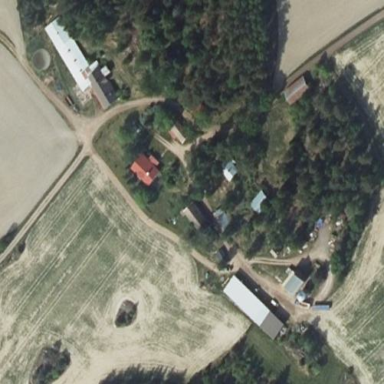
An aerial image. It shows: Farmyard area.